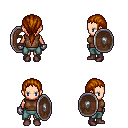
a pixel art fantasy rpg character, female body template, human, light skin, brown sleeveless shirt, teal pants, brunette ponytail hairstyle, metal gloves, maroon shoes, shield, four views (front, back, left, right), 2x2 character sprite sheet, small pixel art, hard edges, no anti-aliasing